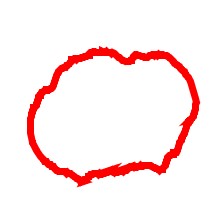
Shape: circle